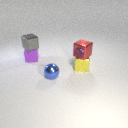
small blue metal sphere to the right of small purple rubber cube